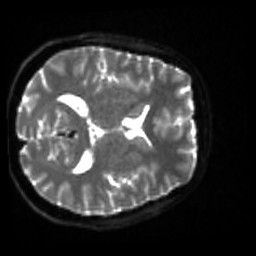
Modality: sbref
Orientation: axial
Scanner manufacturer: siemens
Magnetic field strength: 3 T
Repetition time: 4 s
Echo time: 0.0594 s